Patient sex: F
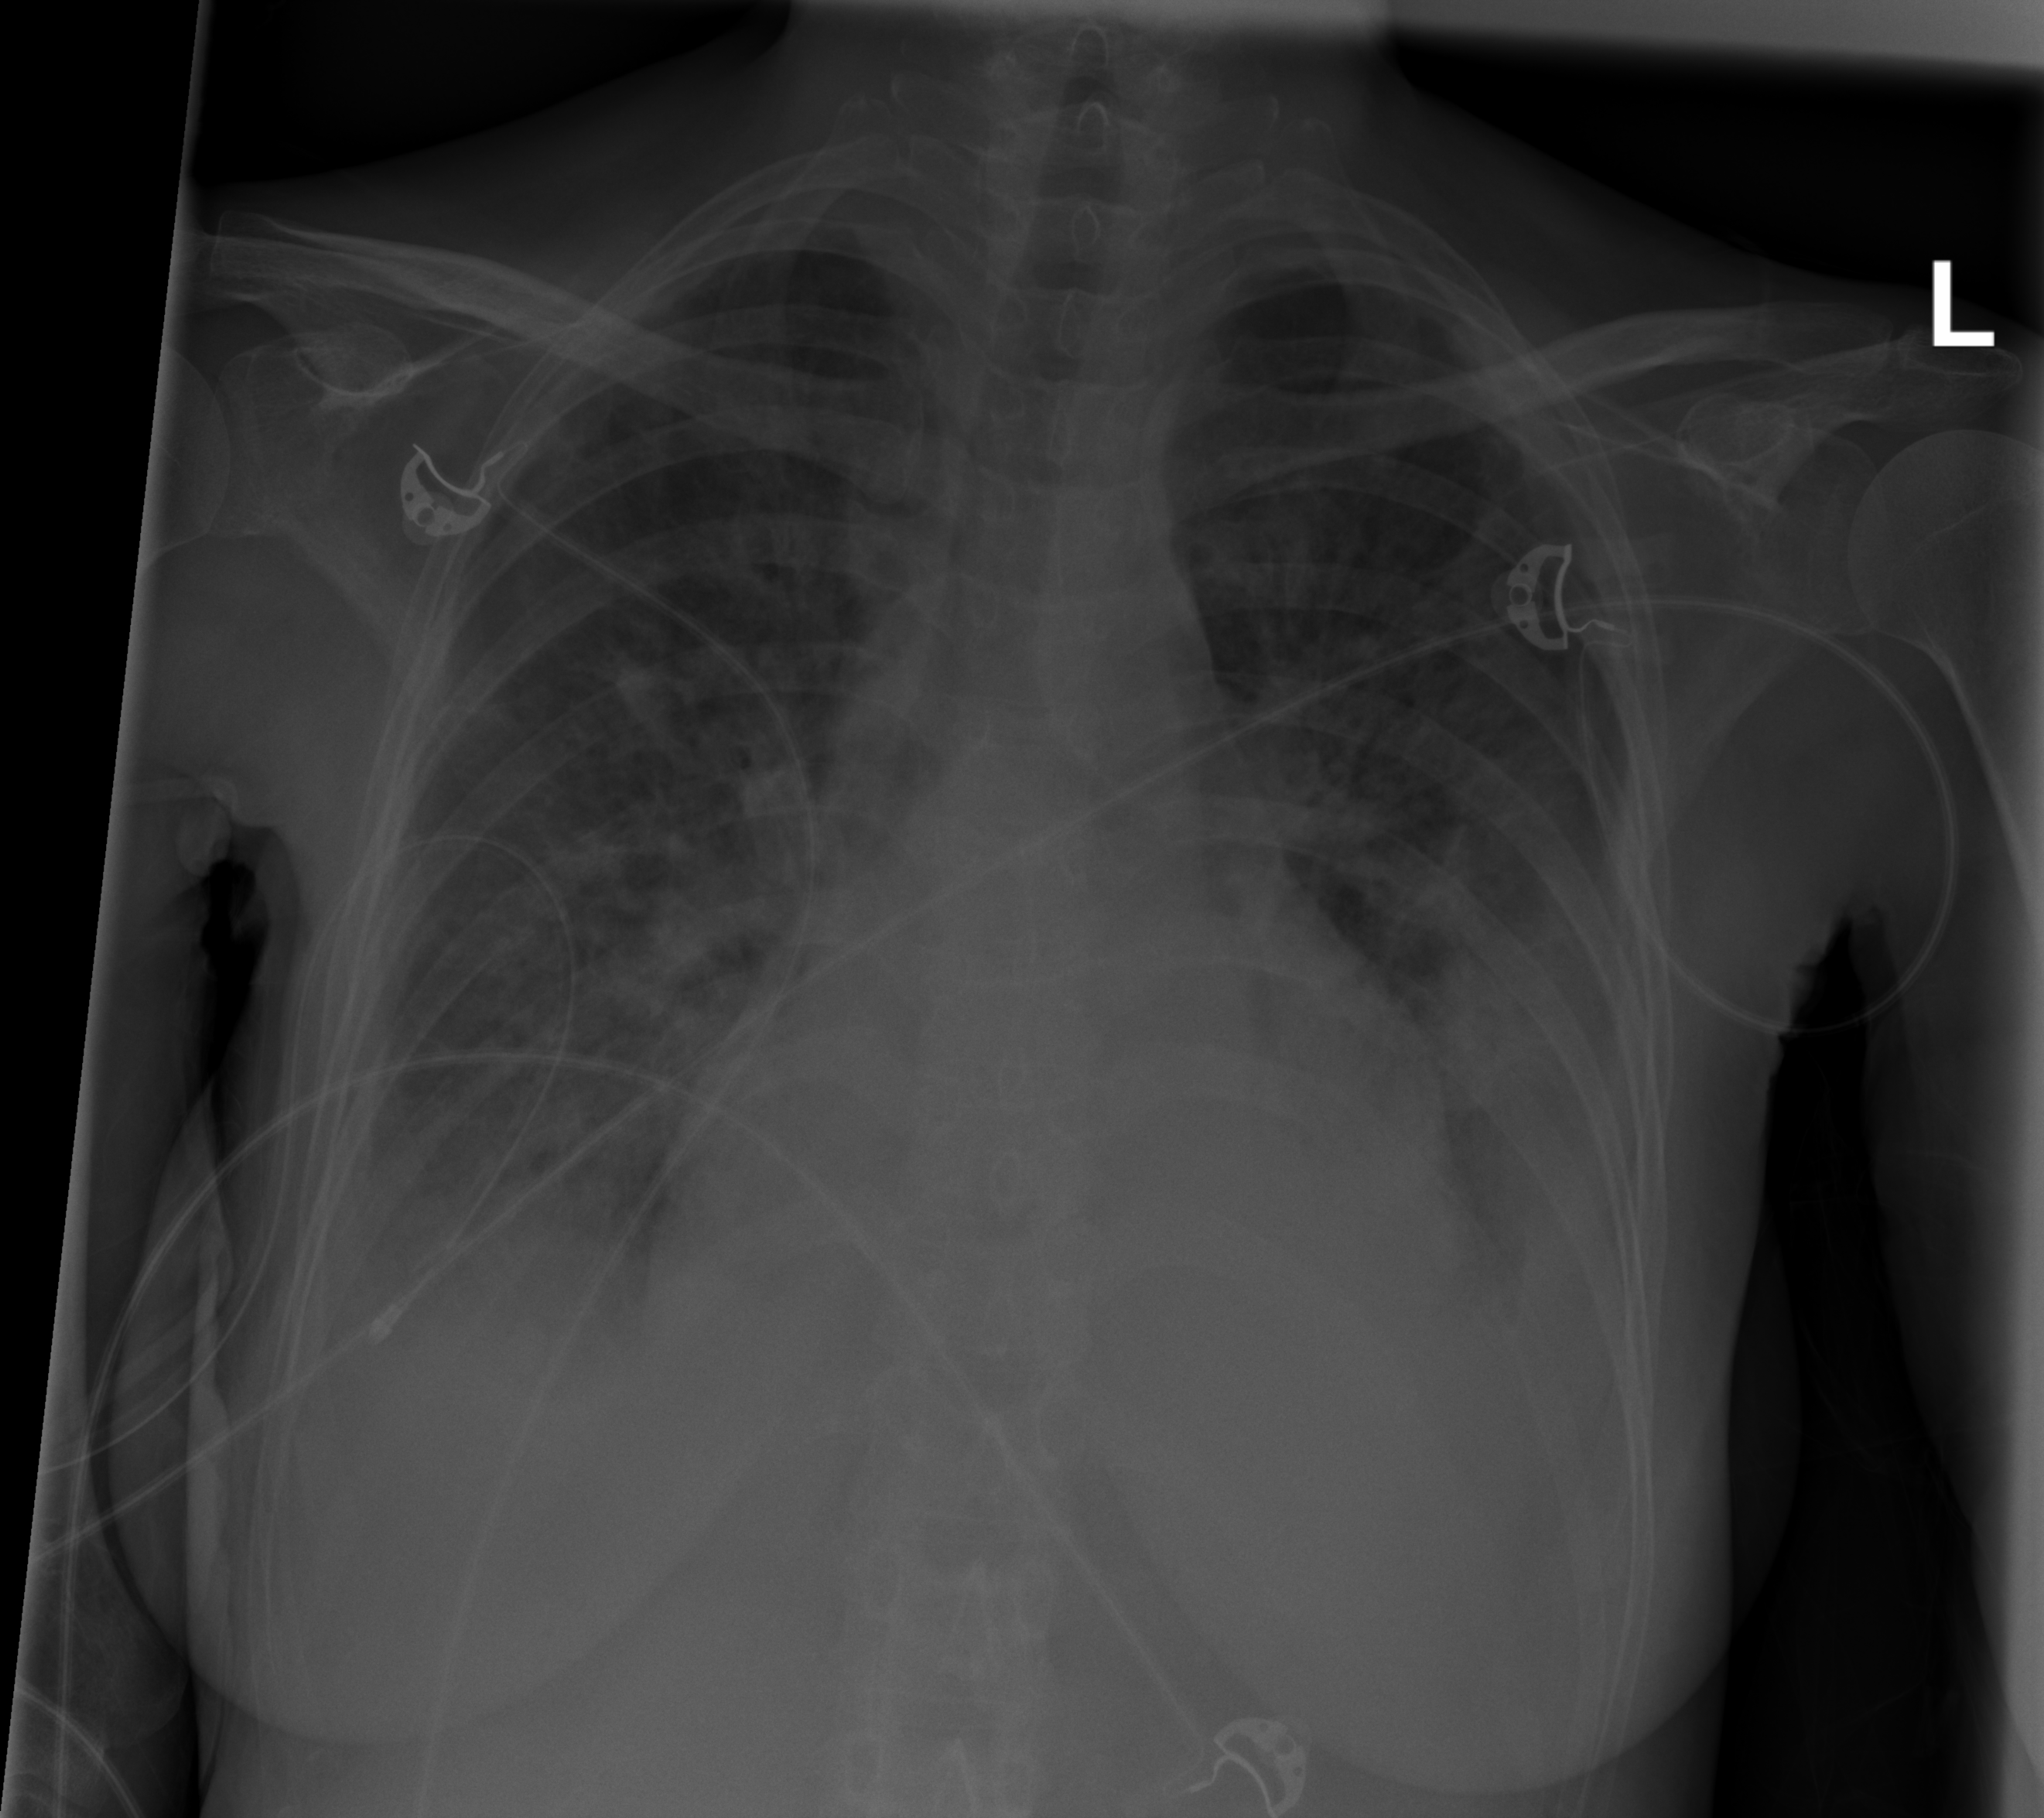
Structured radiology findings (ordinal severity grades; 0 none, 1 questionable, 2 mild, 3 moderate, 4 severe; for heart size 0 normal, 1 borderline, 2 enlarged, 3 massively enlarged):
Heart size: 2
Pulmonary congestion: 2
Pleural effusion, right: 2
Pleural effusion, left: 2
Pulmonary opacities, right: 2
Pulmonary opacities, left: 2
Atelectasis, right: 2
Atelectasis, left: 3